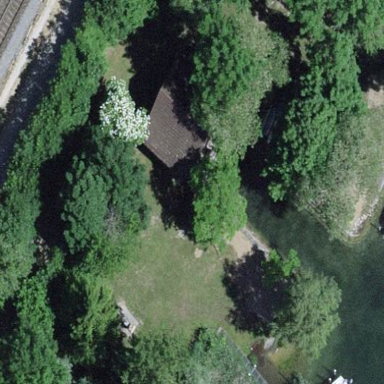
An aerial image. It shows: Shed.